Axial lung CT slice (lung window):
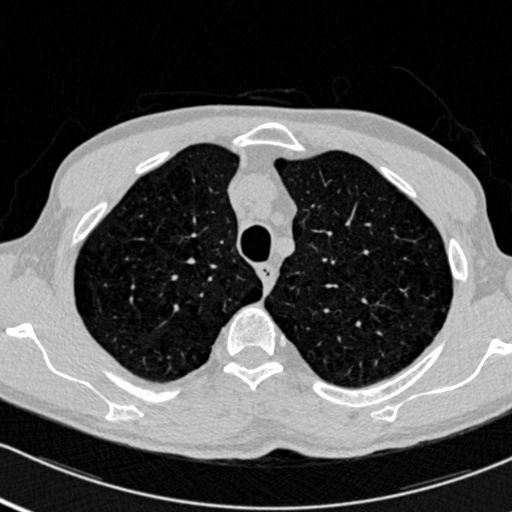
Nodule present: no